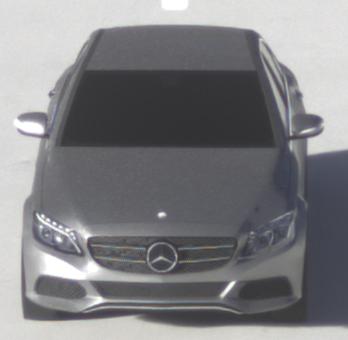
Make: Mercedes-Benz
Model: C 160
Detailed model: C-Class (205) Limousine
Model produced from: 2015/04
Model produced until: 2018/04
Doors: 4
Color: gray
Road condition: dry road
Daytime: morning or afternoon
Contrast: medium contrast